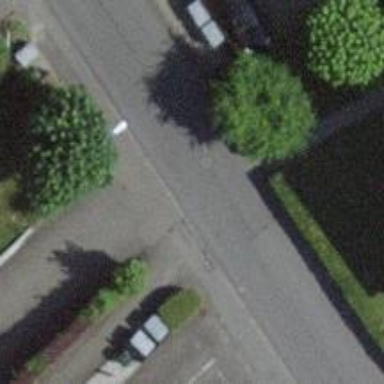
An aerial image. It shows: Kerb serving as barrier.